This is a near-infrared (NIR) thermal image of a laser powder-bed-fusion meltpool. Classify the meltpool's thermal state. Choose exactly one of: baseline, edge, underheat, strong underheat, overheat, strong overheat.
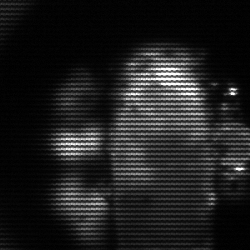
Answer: strong underheat